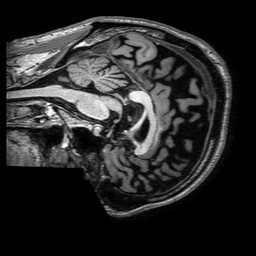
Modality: T1w
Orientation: sagittal
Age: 70
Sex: male
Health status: ill
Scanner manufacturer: philips
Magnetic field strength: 3 T
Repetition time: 0.006619 s
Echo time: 0.002996 s